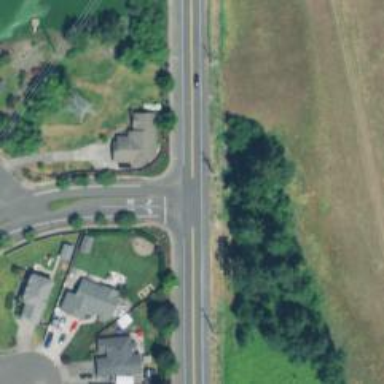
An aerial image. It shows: Tertiary road with sidewalk on the left.